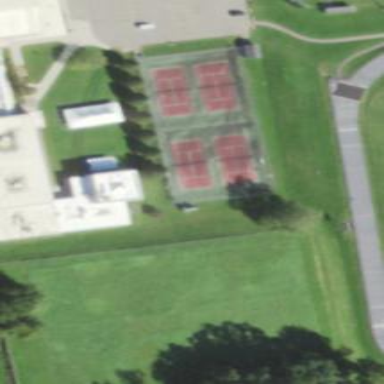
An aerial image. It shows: Tennis court in leisure pitch.